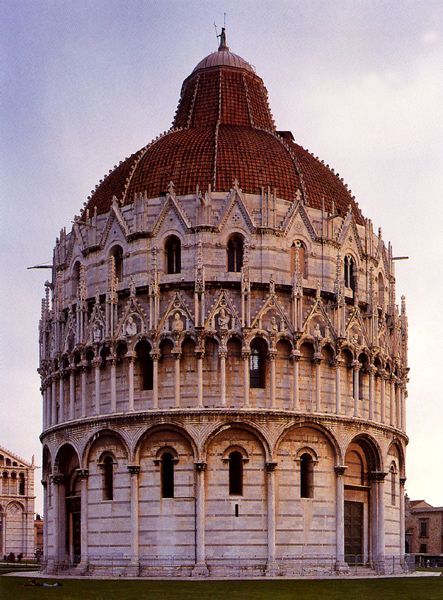
Titel: Pisa, Baptisterium
Standort: Pisa, Baptisterium (EU - I - Toskana)
Schlagwörter: blau, himmel, fenster, laterne, marmor, säulen, dach, rot, architektur, spitzen, gotik, rund, italien, ziegel, rundbogen, kuppel, dekor, tor, foto, bögen, arkade, kreuz, dom, schwarz weiß, portal, spitzbogen, spitzbögen, rundbögen, romanik, schief, pisa, baptisterium, rotunde, rundbau, säulenreihe, dreizonig, fialen, gotteshaus, biforien, biforium, piazza, wimperg, italienisch, schied, frundbogen, miracoli